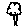
Label: tree